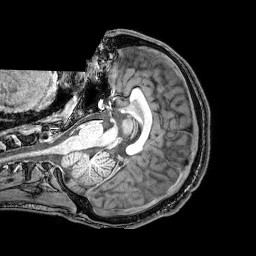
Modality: T1w
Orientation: axial
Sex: male
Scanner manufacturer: philips
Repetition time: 0.008158 s
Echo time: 0.00373 s